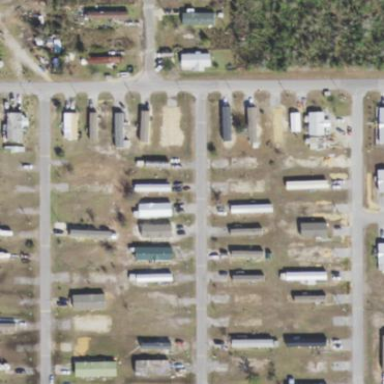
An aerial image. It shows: Residential area designated as trailer park.